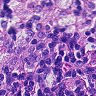
Metastatic tissue present: no